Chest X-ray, PA view. Patient: 27 years old, sex M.
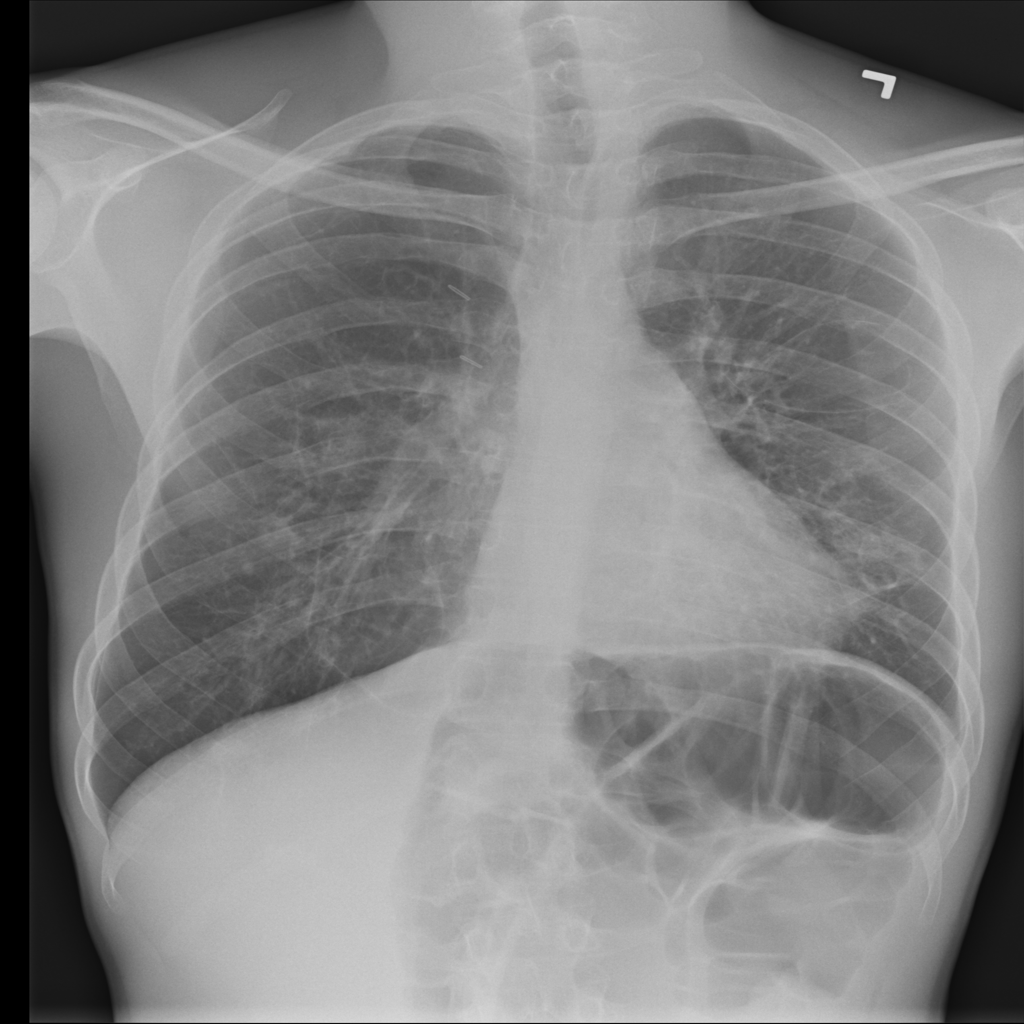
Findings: Atelectasis, Pneumothorax